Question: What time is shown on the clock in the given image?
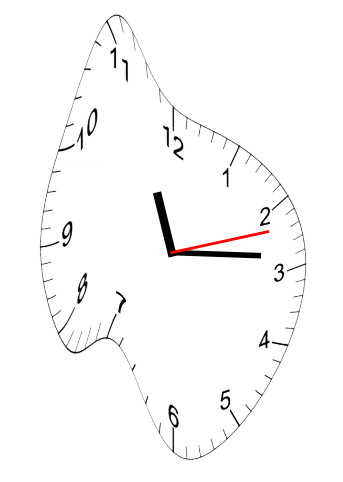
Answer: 11:14:12